Question: I'm new to signal and slots in python and currently designing a GUI with Pyqt5. User requires to select from a mix of qcombobox where each element is a qmenu. I'm trying to store the selection of the path user is taking using signals.
Image of selection GUI

Using the pathChanged in a class as:
'''
pathChanged = QtCore.pyqtSignal(list)
'''
and later in the print the selected path with:
'''
combo.pathChanged.connect(print)
'''
But this would not save the value of my path to a variable but just showing it on the console. If I equate the above to a variable, then I just receive the memory location.
How can I store the selections in a list and the list gets appended after each user selection?
Trying to implement the idea from the original code: <URL>
And my code is:
'''
from PyQt5 import QtCore, QtWidgets
data = {'Concept': {
"Aircraft":{
"Blended Wing":[],
"Lifting Body":["Flat Bottom","Round Bottom","Wing"],
"Wing Body":["Fixed","Rotary","Swept"]},
"Launch Vehicle":{
"SSTO":["Expendable","Reusable","Partially Reusable"],
"TSTO":["Expendable","Reusable","Partially Reusable"],
"MSTO":["Expendable","Reusable","Partially Reusable"]}
}
}
class ComboBoxExpandable(QtWidgets.QPushButton):
currentTextChanged = QtCore.pyqtSignal(str)
pathChanged = QtCore.pyqtSignal(list)
def setData(self, value):
menu = QtWidgets.QMenu(self)
self.setMenu(menu)
self.append_element(value, menu)
menu.triggered.connect(self.on_triggered)
def printer(self,path):
# print(path)
return path
@QtCore.pyqtSlot(QtWidgets.QAction)
def on_triggered(self, action):
self.setText(action.text())
path = [action.text()]
w = action.parentWidget()
while w.parentWidget() and isinstance(w.parentWidget(), QtWidgets.QMenu):
path.insert(0, w.title())
w = w.parentWidget()
self.pathChanged.emit(path)
self.currentTextChanged.emit(self.text())
self.printer(path)
@staticmethod
def append_element(value, menu):
if isinstance(value, list):
for e in value:
ComboBoxExpandable.append_element(e, menu)
elif isinstance(value, dict):
for k, v in value.items():
if v==[]:
menu.addAction(k)
else:
ComboBoxExpandable.append_element(v, menu.addMenu(k))
else:
menu.addAction(value)
class Widget(QtWidgets.QWidget):
def __init__(self, parent=None):
super(Widget, self).__init__(parent)
combo = ComboBoxExpandable()
combo.setData(data)
result_label = QtWidgets.QLabel()
combo.currentTextChanged.connect(result_label.setText)
combo.pathChanged.connect(print)
lay = QtWidgets.QFormLayout(self)
lay.addRow("Select Concept: ", combo)
lay.addRow("Concept Selected: ", result_label)
if __name__ == '__main__':
import sys
app = QtWidgets.QApplication(sys.argv)
w = Widget()
w.show()
sys.exit(app.exec_())
'''
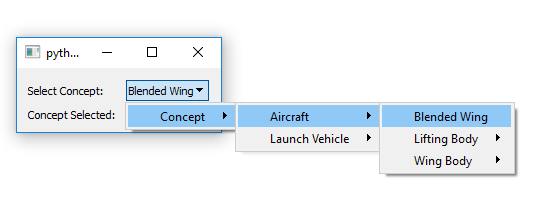
Answer: The solution is to create a slot connected to that signal where the list that is transported through the signal is added to a member of the class:
'''
class Widget(QtWidgets.QWidget):
def __init__(self, parent=None):
super(Widget, self).__init__(parent)
self._paths = [] # <---container
combo = ComboBoxExpandable()
combo.setData(data)
result_label = QtWidgets.QLabel()
combo.currentTextChanged.connect(result_label.setText)
combo.pathChanged.connect(self.on_pathChanged)
lay = QtWidgets.QFormLayout(self)
lay.addRow("Select Concept: ", combo)
lay.addRow("Concept Selected: ", result_label)
@QtCore.pyqtSlot(list)
def on_pathChanged(self, path):
self._paths.append(path) # append path
print(self._paths)
'''